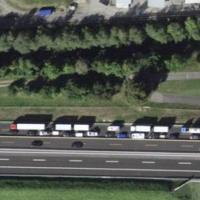
EUNIS habitat code: 57
Species observed at this site:
Ptyonoprogne rupestris